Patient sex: F
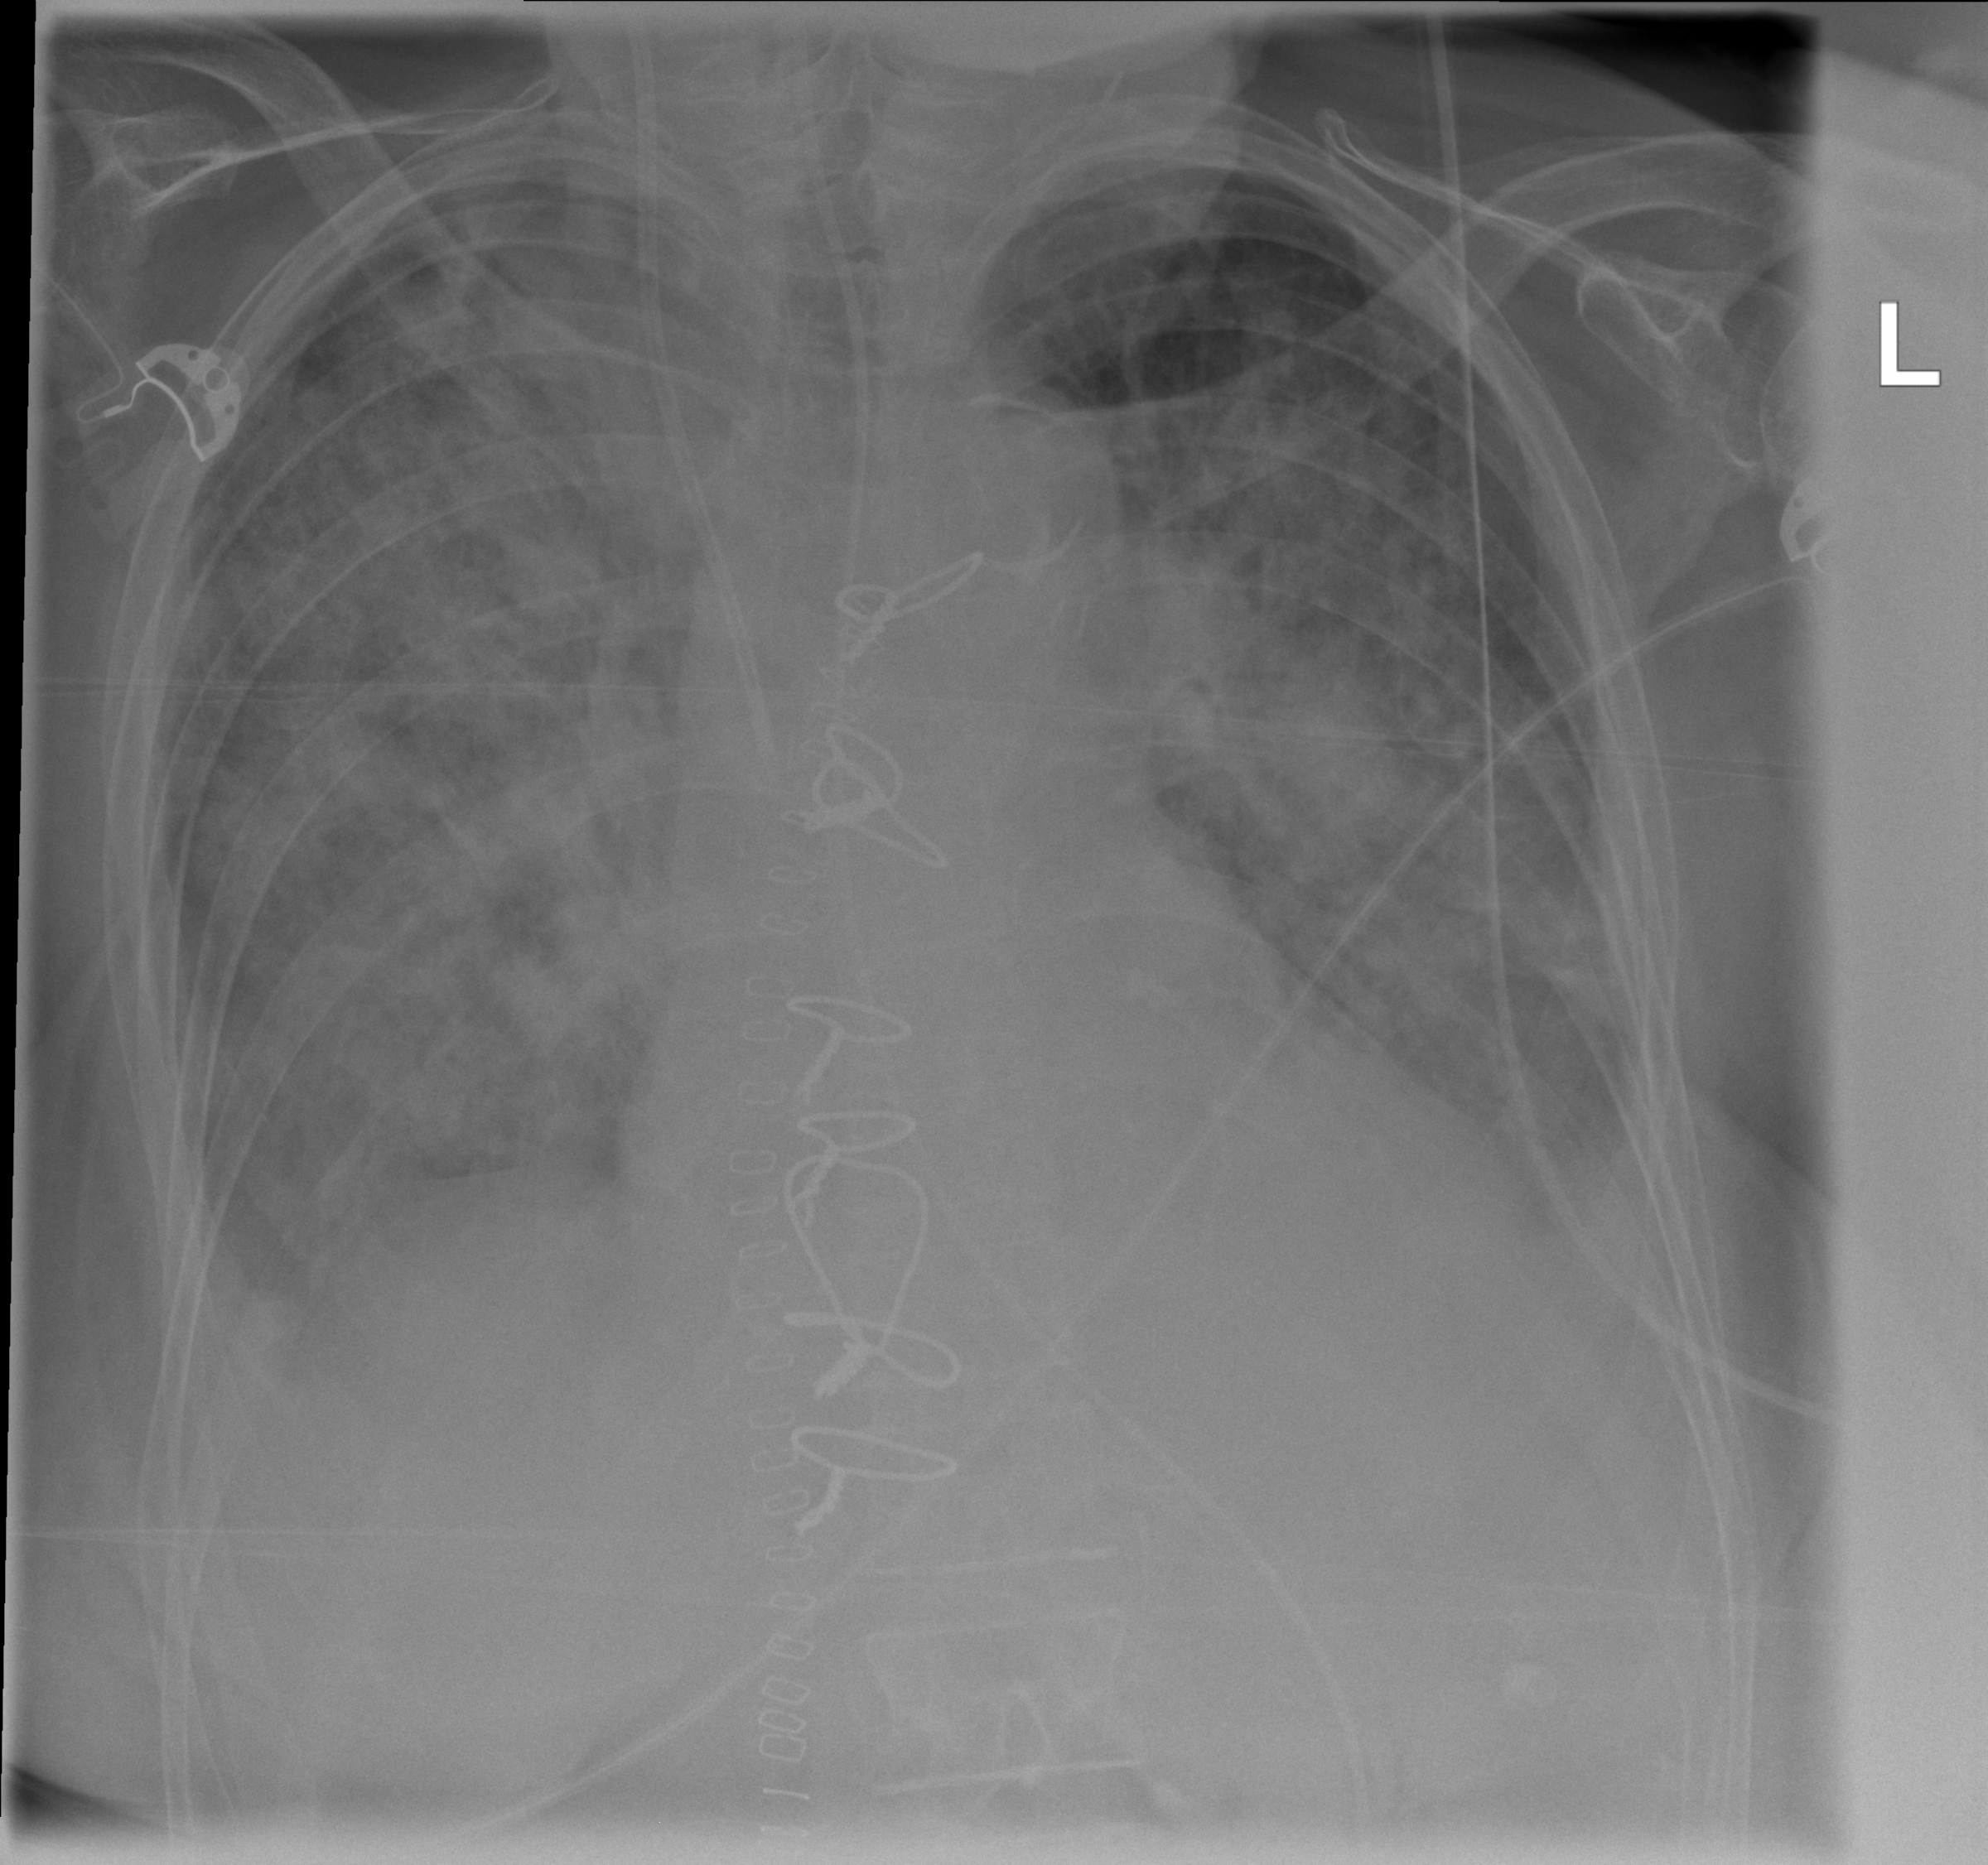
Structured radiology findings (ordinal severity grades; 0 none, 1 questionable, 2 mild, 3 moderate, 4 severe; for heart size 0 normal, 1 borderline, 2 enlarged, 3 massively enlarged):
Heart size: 1
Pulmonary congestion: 0
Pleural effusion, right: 3
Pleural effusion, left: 3
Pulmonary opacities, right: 4
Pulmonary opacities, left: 3
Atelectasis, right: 3
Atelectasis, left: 2